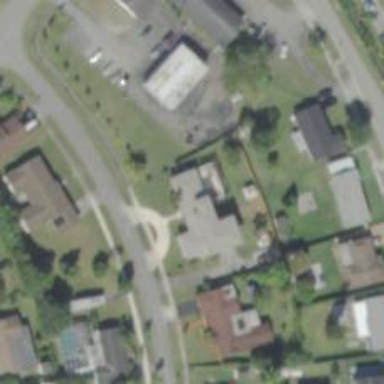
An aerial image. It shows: Concrete sidewalk.